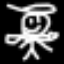
Label: angel